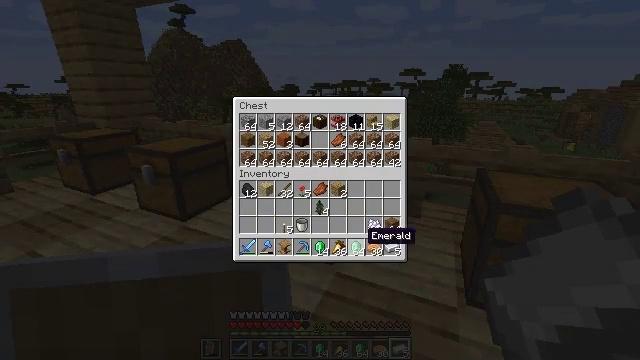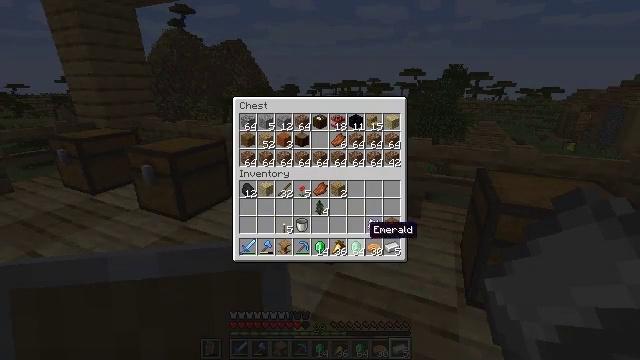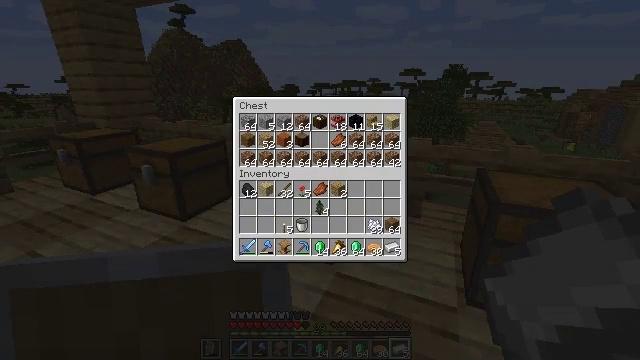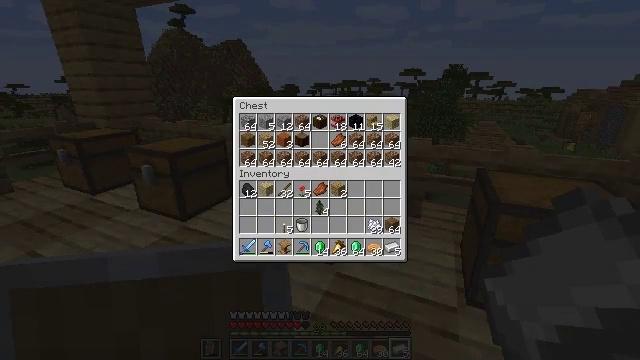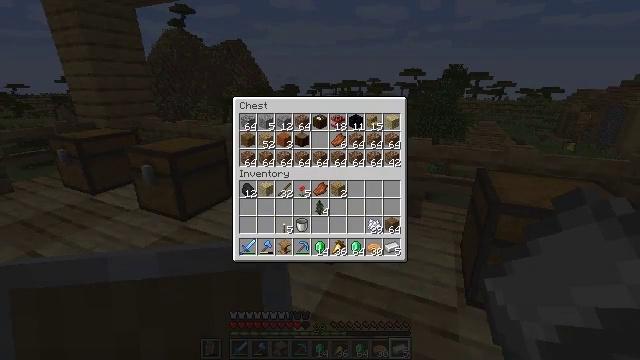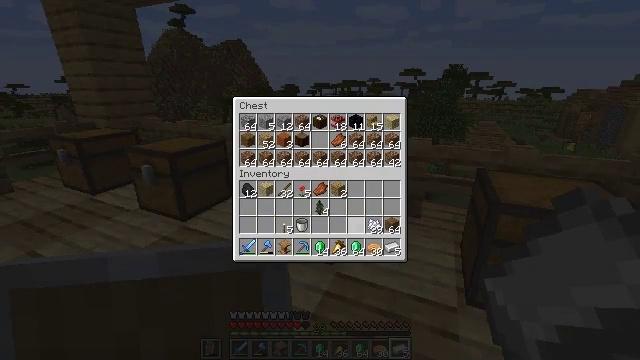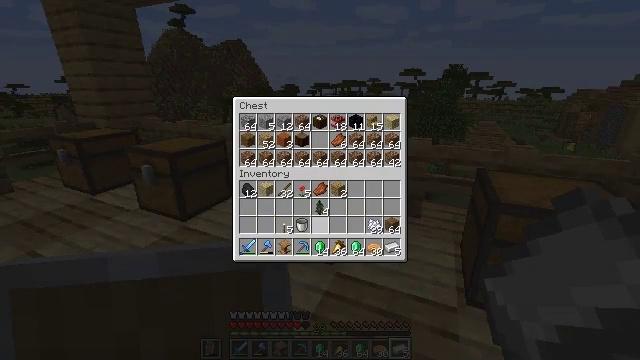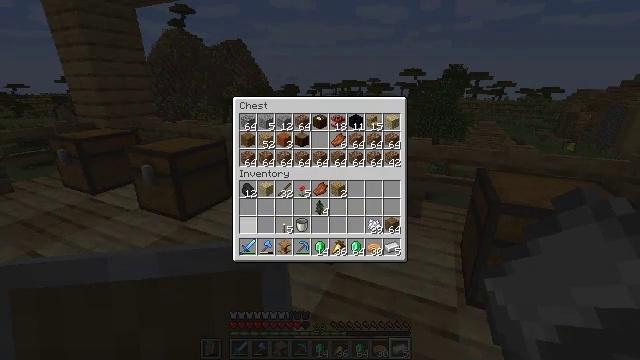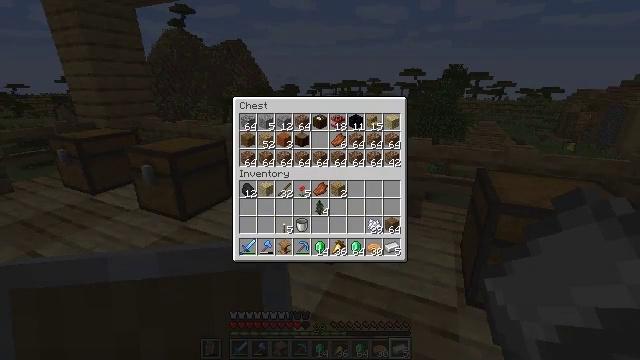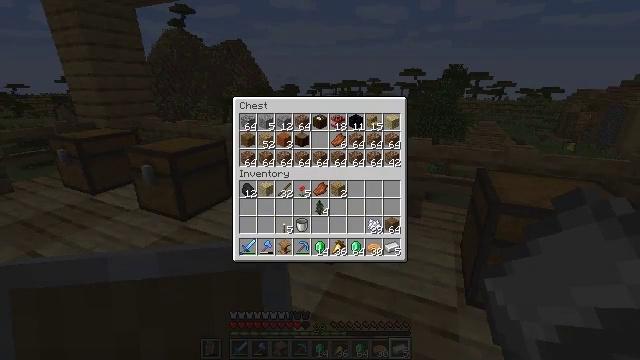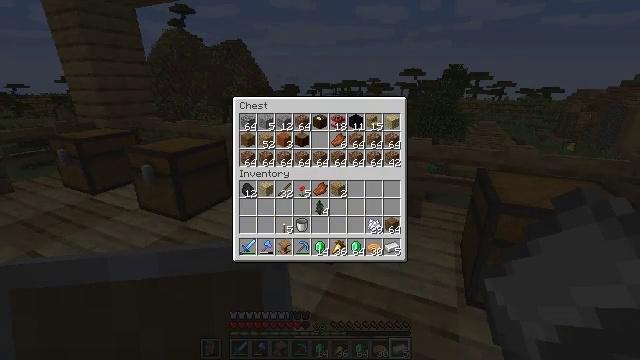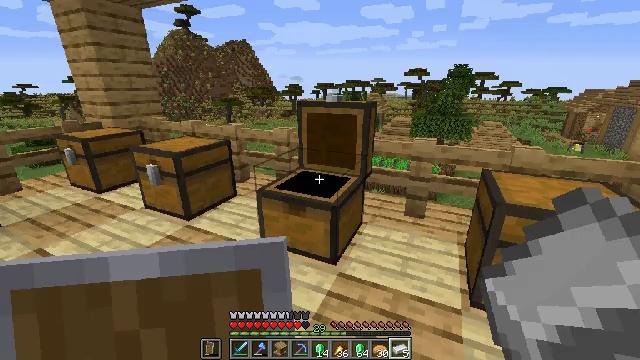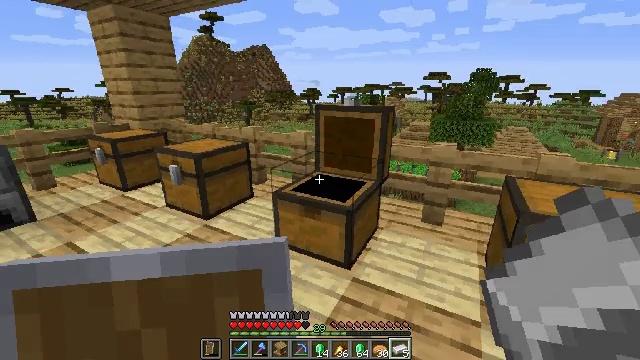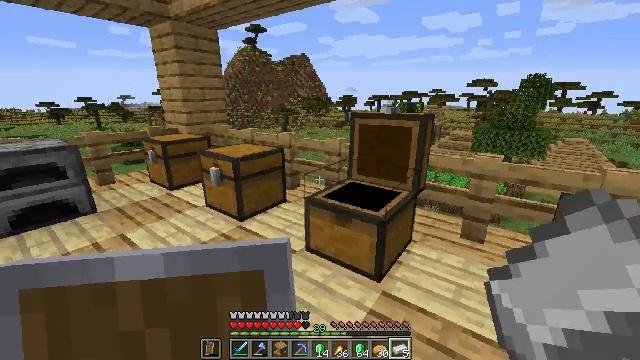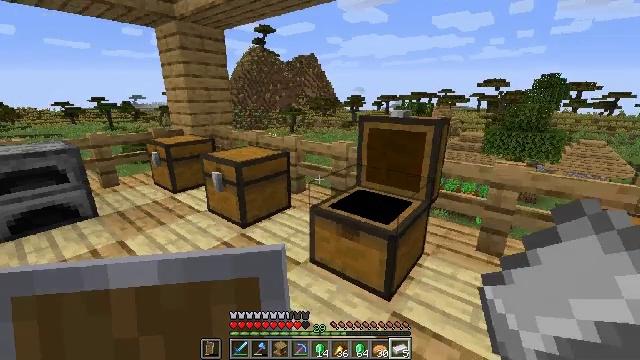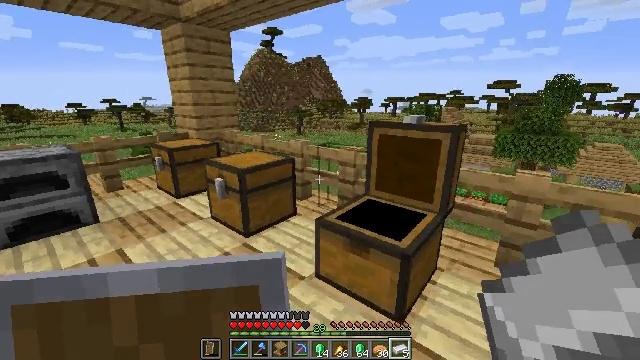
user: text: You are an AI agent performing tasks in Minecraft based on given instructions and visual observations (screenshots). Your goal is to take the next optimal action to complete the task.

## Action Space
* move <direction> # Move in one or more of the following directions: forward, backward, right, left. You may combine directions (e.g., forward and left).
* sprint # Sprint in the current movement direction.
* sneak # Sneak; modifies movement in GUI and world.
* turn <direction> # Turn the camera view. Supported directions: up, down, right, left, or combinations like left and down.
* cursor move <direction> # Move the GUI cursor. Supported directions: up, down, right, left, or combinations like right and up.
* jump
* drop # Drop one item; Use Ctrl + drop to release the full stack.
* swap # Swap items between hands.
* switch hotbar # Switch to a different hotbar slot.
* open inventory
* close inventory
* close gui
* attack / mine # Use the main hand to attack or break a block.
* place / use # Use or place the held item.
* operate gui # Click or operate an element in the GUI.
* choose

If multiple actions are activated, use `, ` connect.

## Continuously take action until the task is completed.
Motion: motion action
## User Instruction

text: Drop birch planks.
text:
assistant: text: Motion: sneak
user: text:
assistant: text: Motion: sneak
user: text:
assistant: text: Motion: sneak
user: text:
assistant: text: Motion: no_op
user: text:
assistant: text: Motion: no_op
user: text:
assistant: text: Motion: cursor move left
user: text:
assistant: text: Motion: cursor move left
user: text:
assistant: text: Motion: move forward, cursor move left
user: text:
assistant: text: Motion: move forward
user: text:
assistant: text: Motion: move forward
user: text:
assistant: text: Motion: no_op
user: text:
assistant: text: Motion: turn left, close gui
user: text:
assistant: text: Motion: move forward, turn left and up
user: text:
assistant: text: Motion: move forward, turn left
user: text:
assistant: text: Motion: move forward, turn left
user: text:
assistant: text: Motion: move forward, turn left
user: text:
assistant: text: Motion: move forward, turn left
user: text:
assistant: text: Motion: move forward, turn left and down
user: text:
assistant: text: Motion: move forward, turn left and down, use / place
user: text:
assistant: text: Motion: move forward, use / place
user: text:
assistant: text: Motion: move forward, turn left and down, use / place
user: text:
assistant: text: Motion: turn left and down, use / place
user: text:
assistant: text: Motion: no_op
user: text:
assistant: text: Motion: open gui
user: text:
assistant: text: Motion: no_op
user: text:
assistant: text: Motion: no_op
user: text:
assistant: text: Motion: no_op
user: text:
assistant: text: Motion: no_op
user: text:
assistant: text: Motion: sneak
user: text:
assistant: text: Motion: sneak